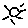
Label: sun